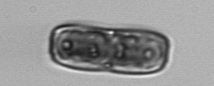
Label: Ephemera